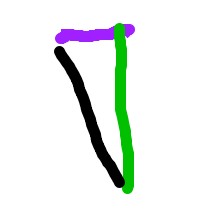
Shape: triangle